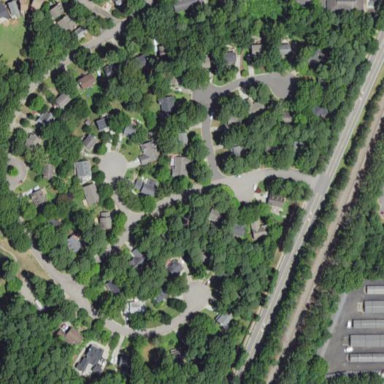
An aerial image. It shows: Residential neighbourhood.